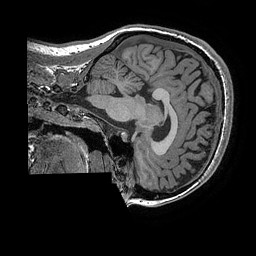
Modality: T1w
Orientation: sagittal
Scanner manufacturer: ge
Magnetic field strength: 3 T
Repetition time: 0.008184 s
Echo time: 0.003192 s